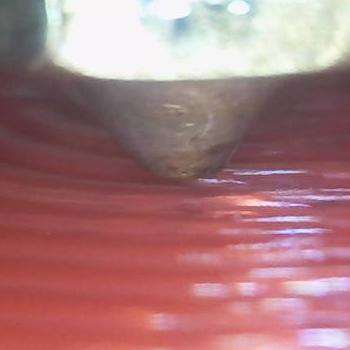
Flow rate: 42%